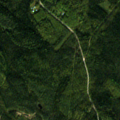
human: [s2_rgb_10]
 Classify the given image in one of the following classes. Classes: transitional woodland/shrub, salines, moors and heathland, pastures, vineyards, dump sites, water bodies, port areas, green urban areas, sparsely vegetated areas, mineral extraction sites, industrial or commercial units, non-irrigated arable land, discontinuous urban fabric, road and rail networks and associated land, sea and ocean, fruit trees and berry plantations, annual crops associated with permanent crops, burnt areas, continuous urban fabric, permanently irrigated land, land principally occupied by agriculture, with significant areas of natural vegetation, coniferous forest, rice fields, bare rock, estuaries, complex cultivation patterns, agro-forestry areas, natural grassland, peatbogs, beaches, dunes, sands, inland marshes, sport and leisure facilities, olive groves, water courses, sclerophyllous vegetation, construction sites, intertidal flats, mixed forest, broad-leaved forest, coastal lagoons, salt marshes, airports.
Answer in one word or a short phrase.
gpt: coniferous forest, mixed forest